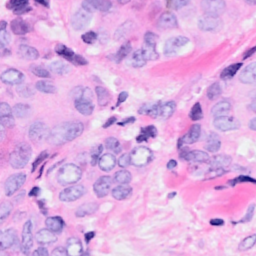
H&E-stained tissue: Breast